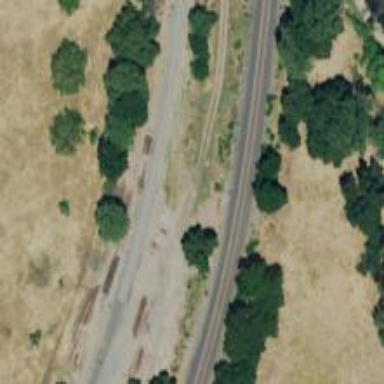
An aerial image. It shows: Preserved railway with rails.